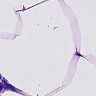
Metastatic tissue present: no